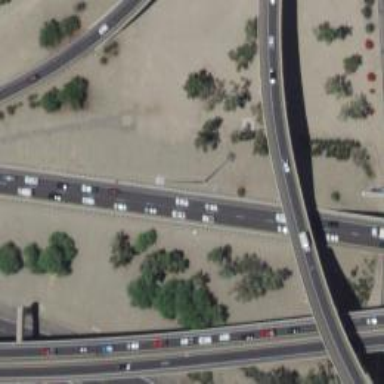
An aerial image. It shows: View of motorway.